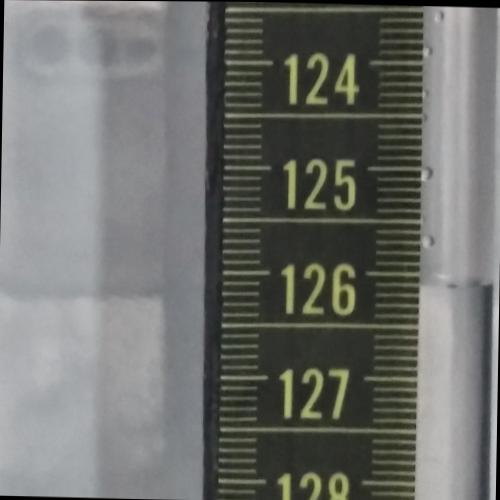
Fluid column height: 126.1 cm